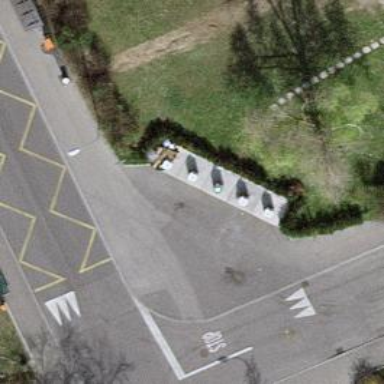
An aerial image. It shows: Sidewalk with asphalt surface leading to public transport platform. The platform includes shelter.